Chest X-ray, AP view. Patient: 39 years old, sex M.
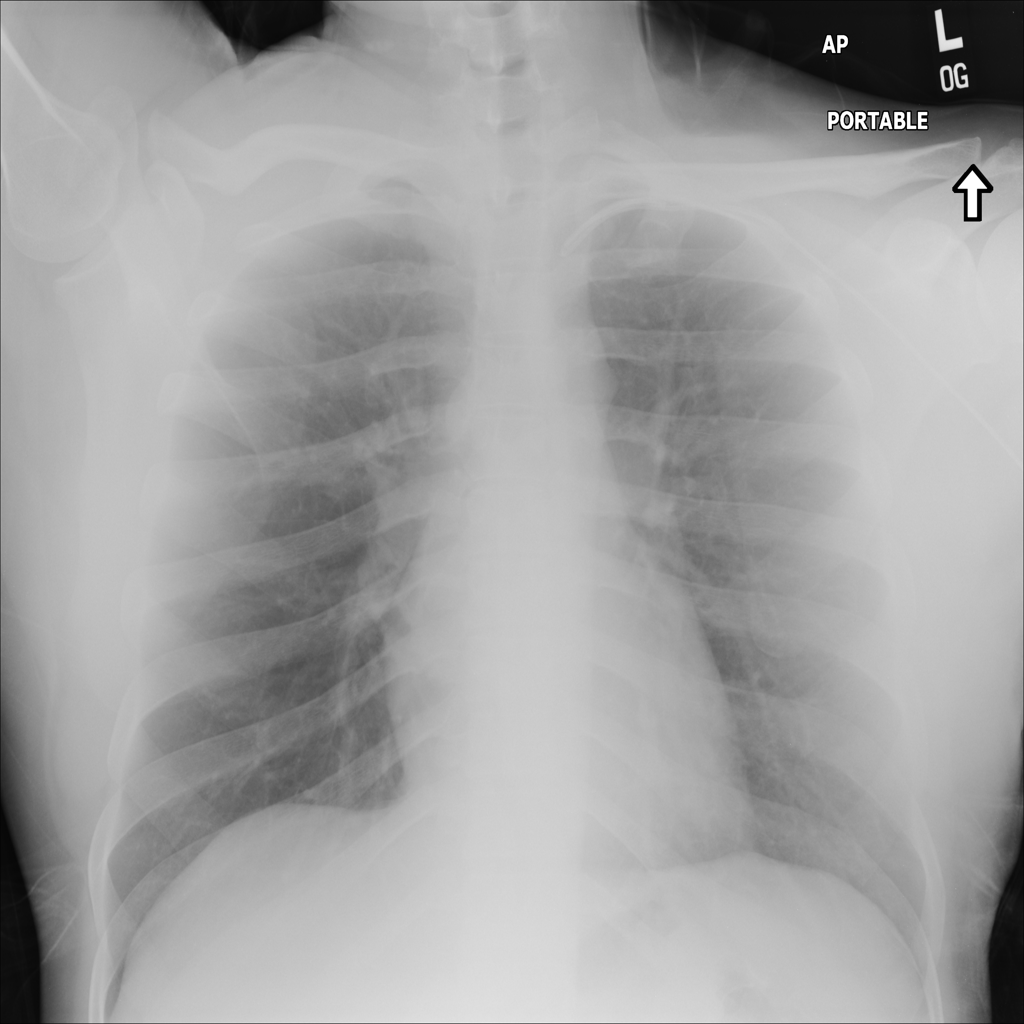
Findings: No Finding